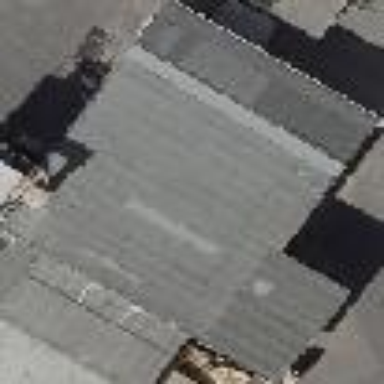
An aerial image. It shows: View of roof of building.